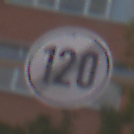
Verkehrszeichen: EndeGeschwindigkeit120
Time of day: MorningAfternoon
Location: Outdoor (Suburban)
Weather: PartlyCloudy
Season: NotSpecified
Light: Natural